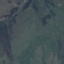
Land use / land cover class: HerbaceousVegetation